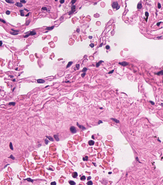
Tumor epithelial tissue: no
Tumor-associated stroma tissue: no
Normal tissue: yes